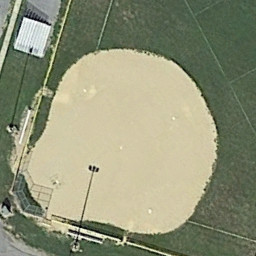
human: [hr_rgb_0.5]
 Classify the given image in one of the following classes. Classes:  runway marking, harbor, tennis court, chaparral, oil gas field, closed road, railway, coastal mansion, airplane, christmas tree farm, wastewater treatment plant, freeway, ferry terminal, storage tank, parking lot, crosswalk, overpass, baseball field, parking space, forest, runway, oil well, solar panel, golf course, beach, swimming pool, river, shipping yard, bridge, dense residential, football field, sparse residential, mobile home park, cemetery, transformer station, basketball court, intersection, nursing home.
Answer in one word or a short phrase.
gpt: baseball field